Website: lowes
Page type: billing-address
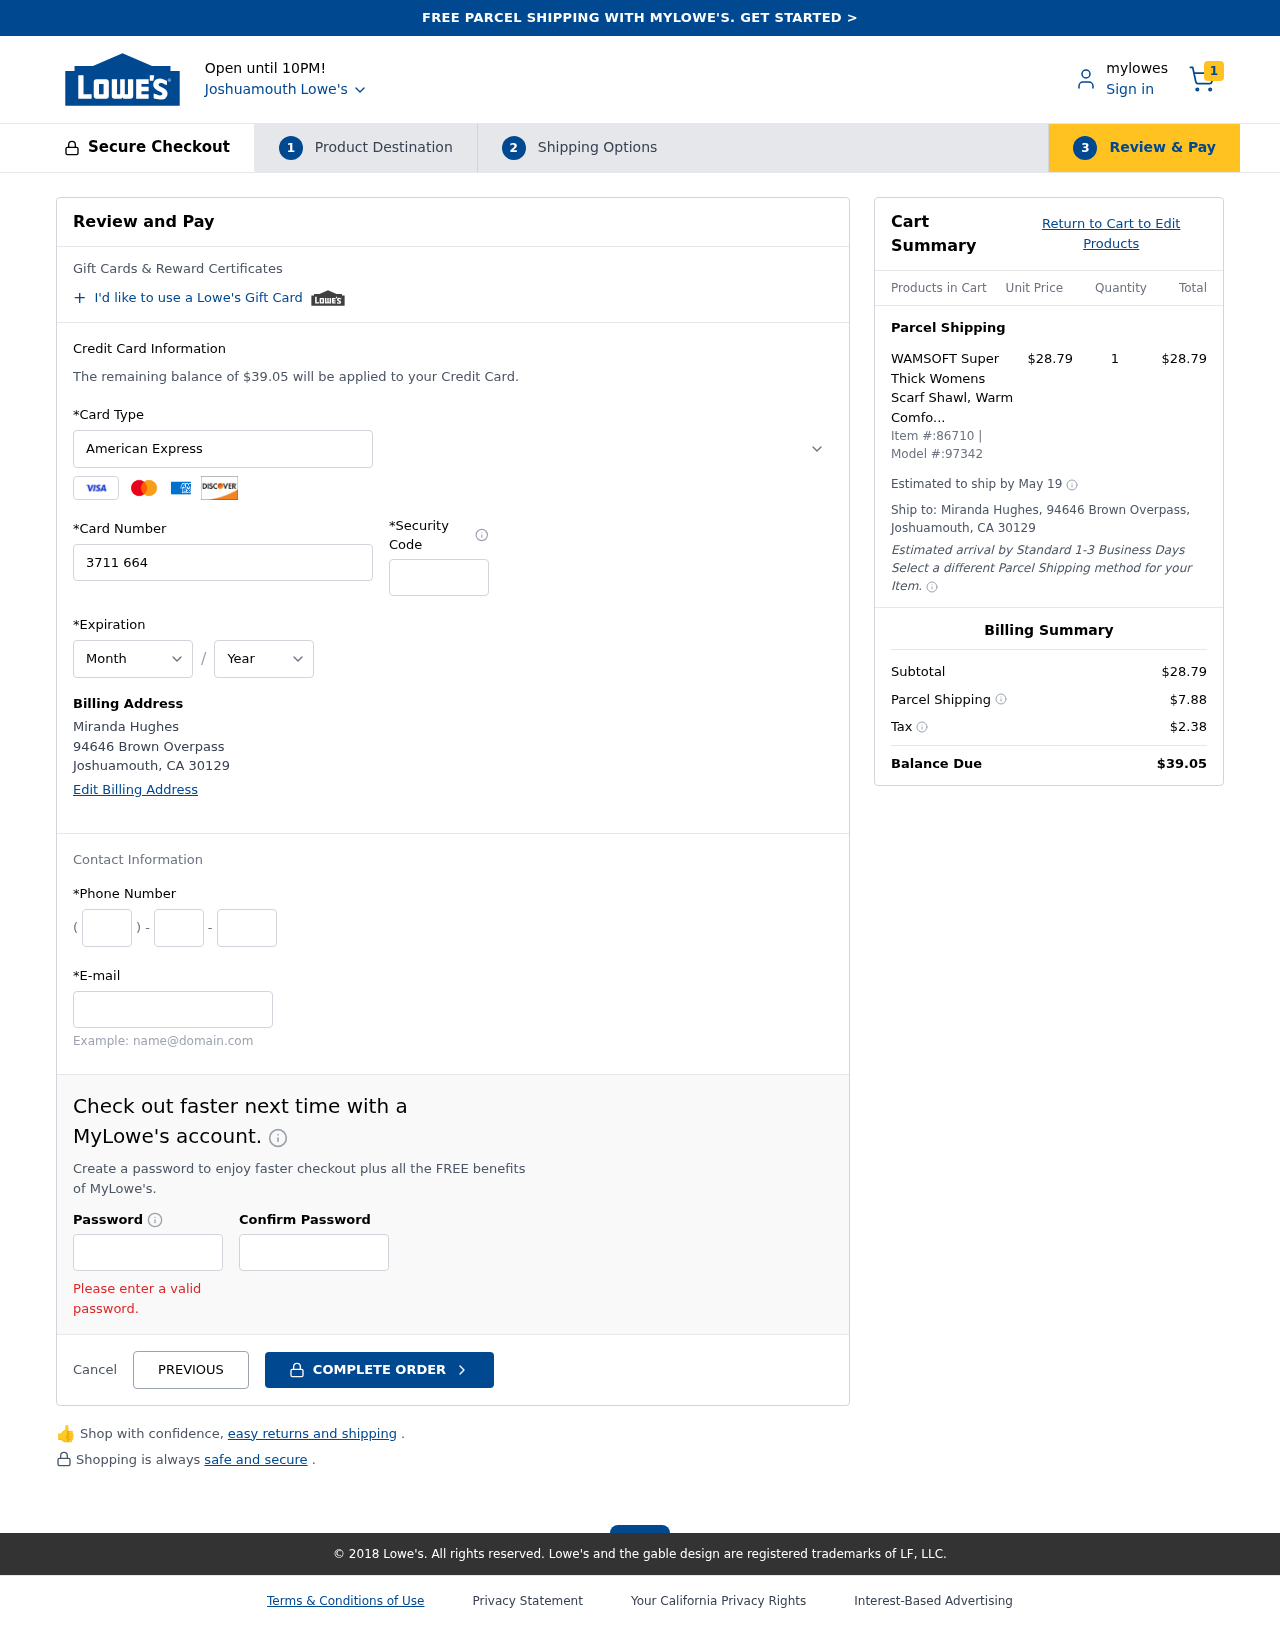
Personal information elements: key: PII_CARD_CVV
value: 5213
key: PII_CARD_EXPIRY_MONTH
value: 06
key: PII_CARD_EXPIRY_YEAR
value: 27
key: PII_CARD_NUMBER
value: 3711 6643 0149 260
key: PII_CARD_TYPE
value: American Express
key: PII_CITY
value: Joshuamouth
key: PII_CITY_STATE_ZIP
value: Joshuamouth, CA 30129
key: PII_EMAIL
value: miranda_hughes@hotmail.com
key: PII_FULLNAME
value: Miranda Hughes
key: PII_PHONE_AREA
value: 443
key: PII_PHONE_PREFIX
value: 714
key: PII_PHONE_SUFFIX
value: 1003
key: PII_STREET
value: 94646 Brown Overpass
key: PII_FULLNAME2
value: Miranda Hughes
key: PII_STATE_ABBR
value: CA
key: PII_POSTCODE
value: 30129
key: PII_POSTCODE_FULL
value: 30129
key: PII_CITY_STATE
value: Joshuamouth, CA
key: PII_POSTCODE_NUMERIC
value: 30129
Product elements: key: PRODUCT1_NAME
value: WAMSOFT Super Thick Womens Scarf Shawl, Warm Comfortable 3X Thick Spring Soft Rainbow Cashmere Large
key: PRODUCT1_PRICE
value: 28.79
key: PRODUCT1_QUANTITY
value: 1
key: PRODUCT_ITEM_NUMBER
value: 86710
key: PRODUCT_MODEL_NUMBER
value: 97342
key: PRODUCT1_LINE_TOTAL
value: $28.79
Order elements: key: ORDER_NUM_ITEMS
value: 1
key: ORDER_TOTAL
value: $39.05
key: ORDER_SHIPPING_DATE
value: May 19
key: ORDER_SUBTOTAL
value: $28.79
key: ORDER_SHIPPING_COST
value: $7.88
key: ORDER_TAX
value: $2.38